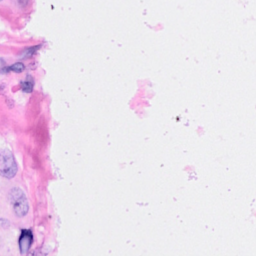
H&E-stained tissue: Breast